Current action and preconditions to check: trajectory_clear

Your task: For each precondition in the list above, predict whether it will hold at this action.

Consider the current scene as observed from the mobile robot's camera, and analyze the predicted future states of all dynamic agents (e.g., people, animals, vehicles, or any moving entities) within the NEXT SECOND.

IMPORTANT: Only answer "very likely" if you are absolutely certain—based on strong, clear evidence—that a dynamic agent will violate the precondition in the predicted future state. Do NOT answer "very likely" for unlikely, ambiguous, or low-probability risks.

Ask yourself for each precondition: Is there a high probability, with clear and convincing evidence, that the predicted future states of any dynamic agent will interfere with the predicted future state of the currently executing action within the NEXT SECOND, causing that precondition to fail?

Assess the risk level based on these predictions. Use "likely" or "very likely" if motions create a clear risk of interference.

Use "neutral" or "improbable" if agents are nearby but their predicted paths are clearly diverging or non-conflicting.

Failure Risk Categories: "very improbable", "improbable", "neutral", "likely", "very likely"

Answer Format: Output ONLY the probability_of_failure value from these categories: "very improbable", "improbable", "neutral", "likely", "very likely"

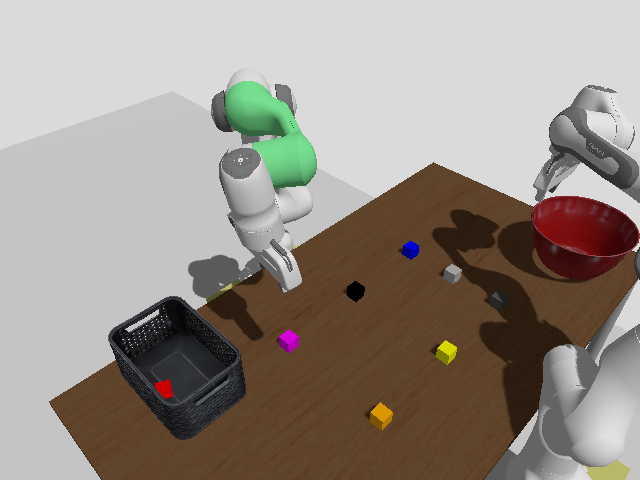

Answer: very improbable